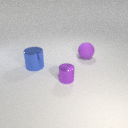
small purple metal cylinder in front of large purple rubber sphere